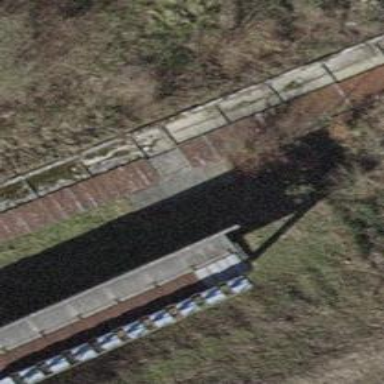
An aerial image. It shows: Retaining wall.